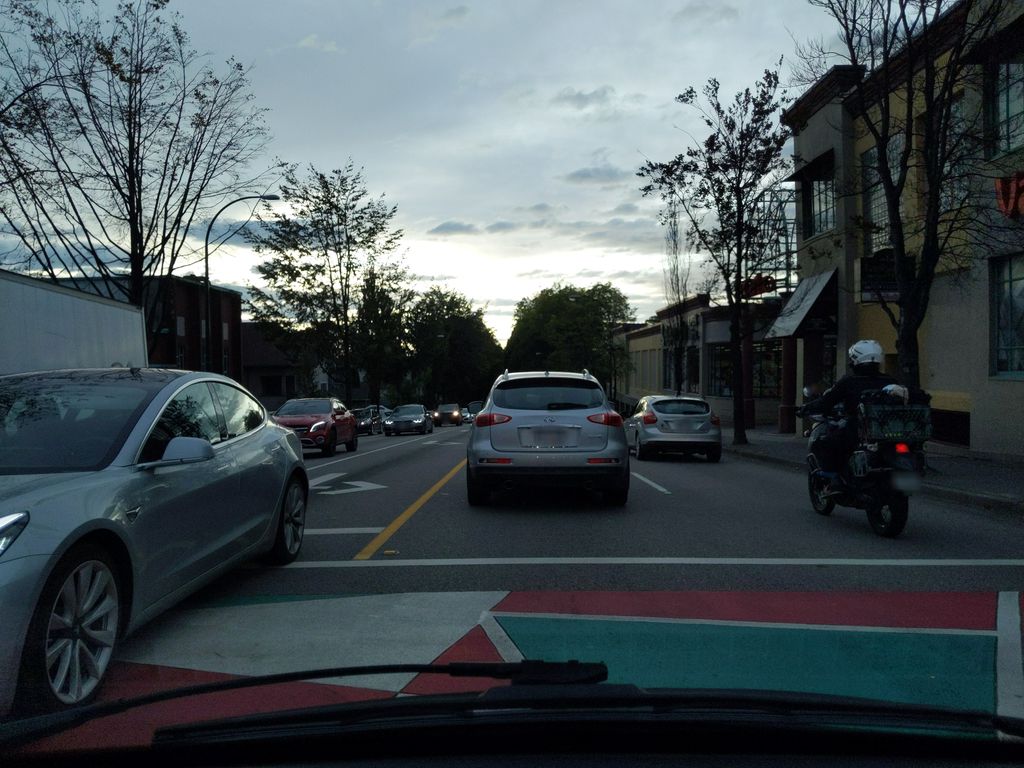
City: vancouver